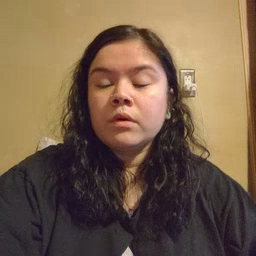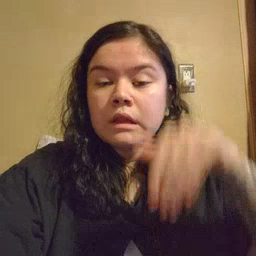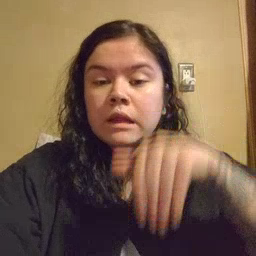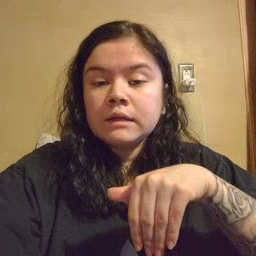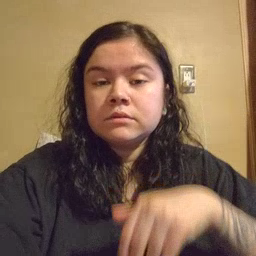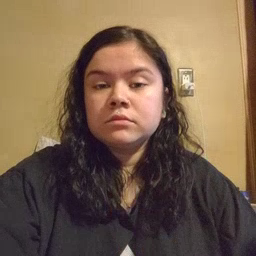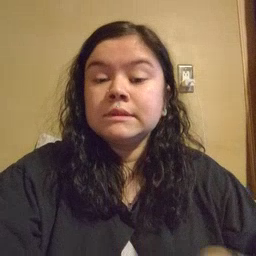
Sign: night